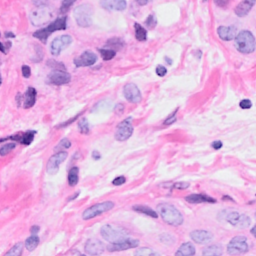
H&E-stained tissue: Breast